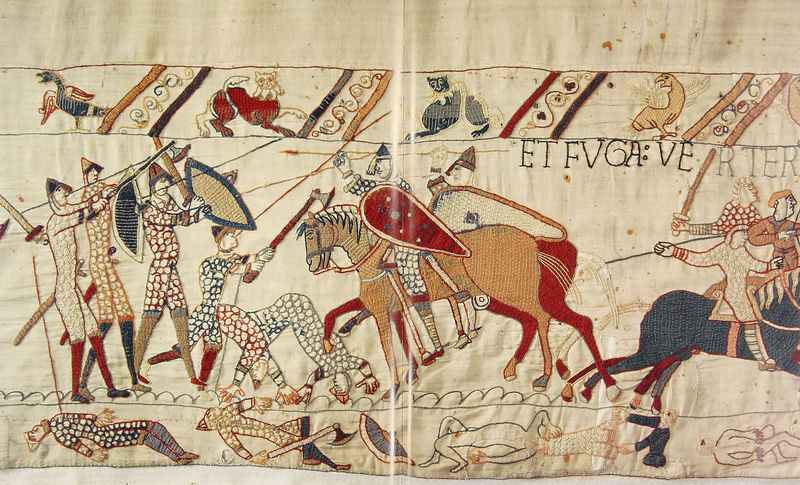
Titel: Teppich von Bayeux
Institution: Bayeux, Städtisches Museum
Schlagwörter: angriff, kampf, vogel, gelb, grau, rot, tier, tiere, tuch, teppich, tot, vögel, bestickt, stickerei, borte, pferd, pferde, reiter, schlacht, lanze, soldaten, sticken, flucht, schild, schwert, schwerter, leichen, soldat, ritter, kämpfen, rüstung, fries, löwen, sterben, ross, mittelalter, fabelwesen, greif, lanzen, löwe, rösser, textil, beil, schlagen, erschlagen, latein, schilde, avignon, kettenhemd, streitaxt, angrif, 1100, fuga